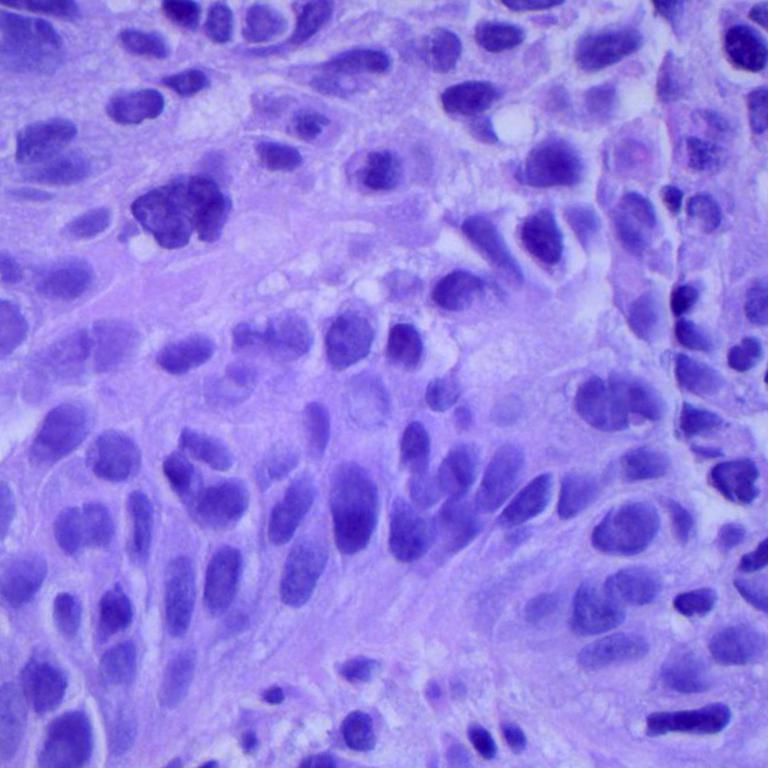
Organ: lung
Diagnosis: squamous carcinomas